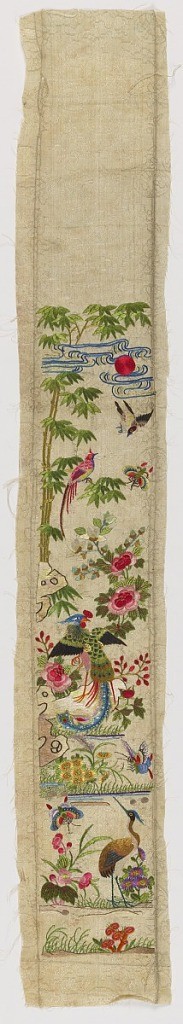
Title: Sleeve bands
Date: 19th century
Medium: silk Technique: embroidered
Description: White silk gauze woven with a floral pattern is embroidered with a design of flowers, bamboo trees, butterflies, long-tailed birds, and herons in multi-colored silks.